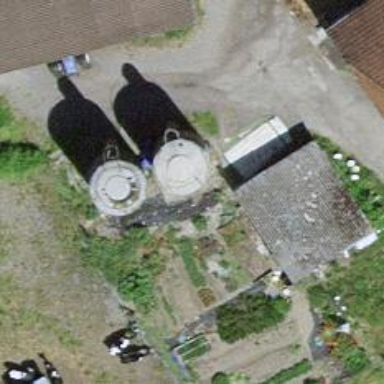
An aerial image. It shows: Silo.